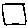
Label: square